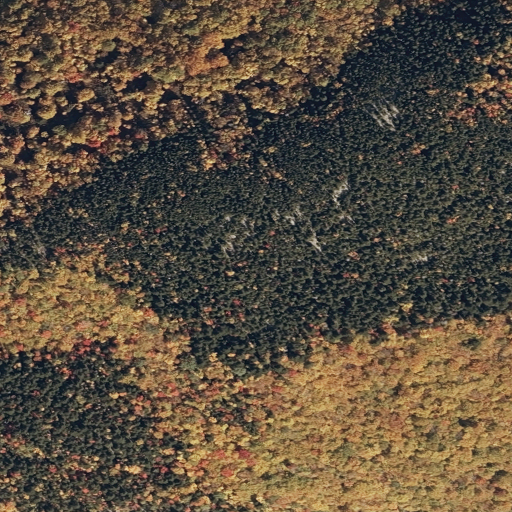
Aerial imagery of mountain in Maine named Butters Mountain containing evergreen forest, deciduous forest, and mixed forest